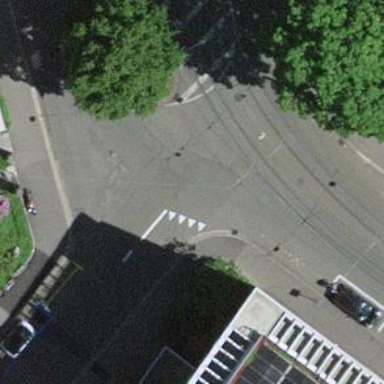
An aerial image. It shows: Tram level crossing on the railway.